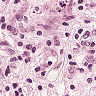
Metastatic tissue present: yes